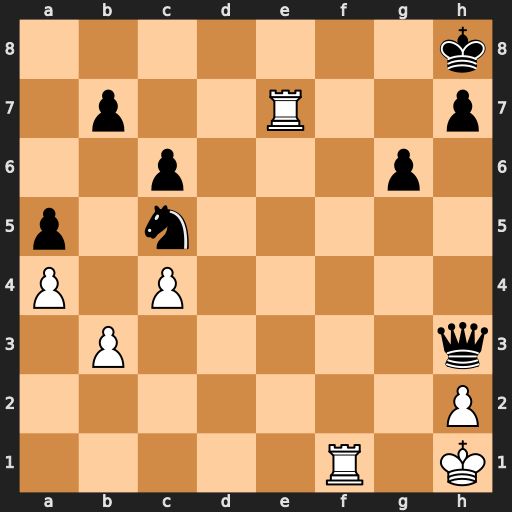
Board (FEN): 7k/1p2R2p/2p3p1/p1n5/P1P5/1P5q/7P/5R1K
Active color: w
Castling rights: -
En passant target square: -
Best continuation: Rf8#